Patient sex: F
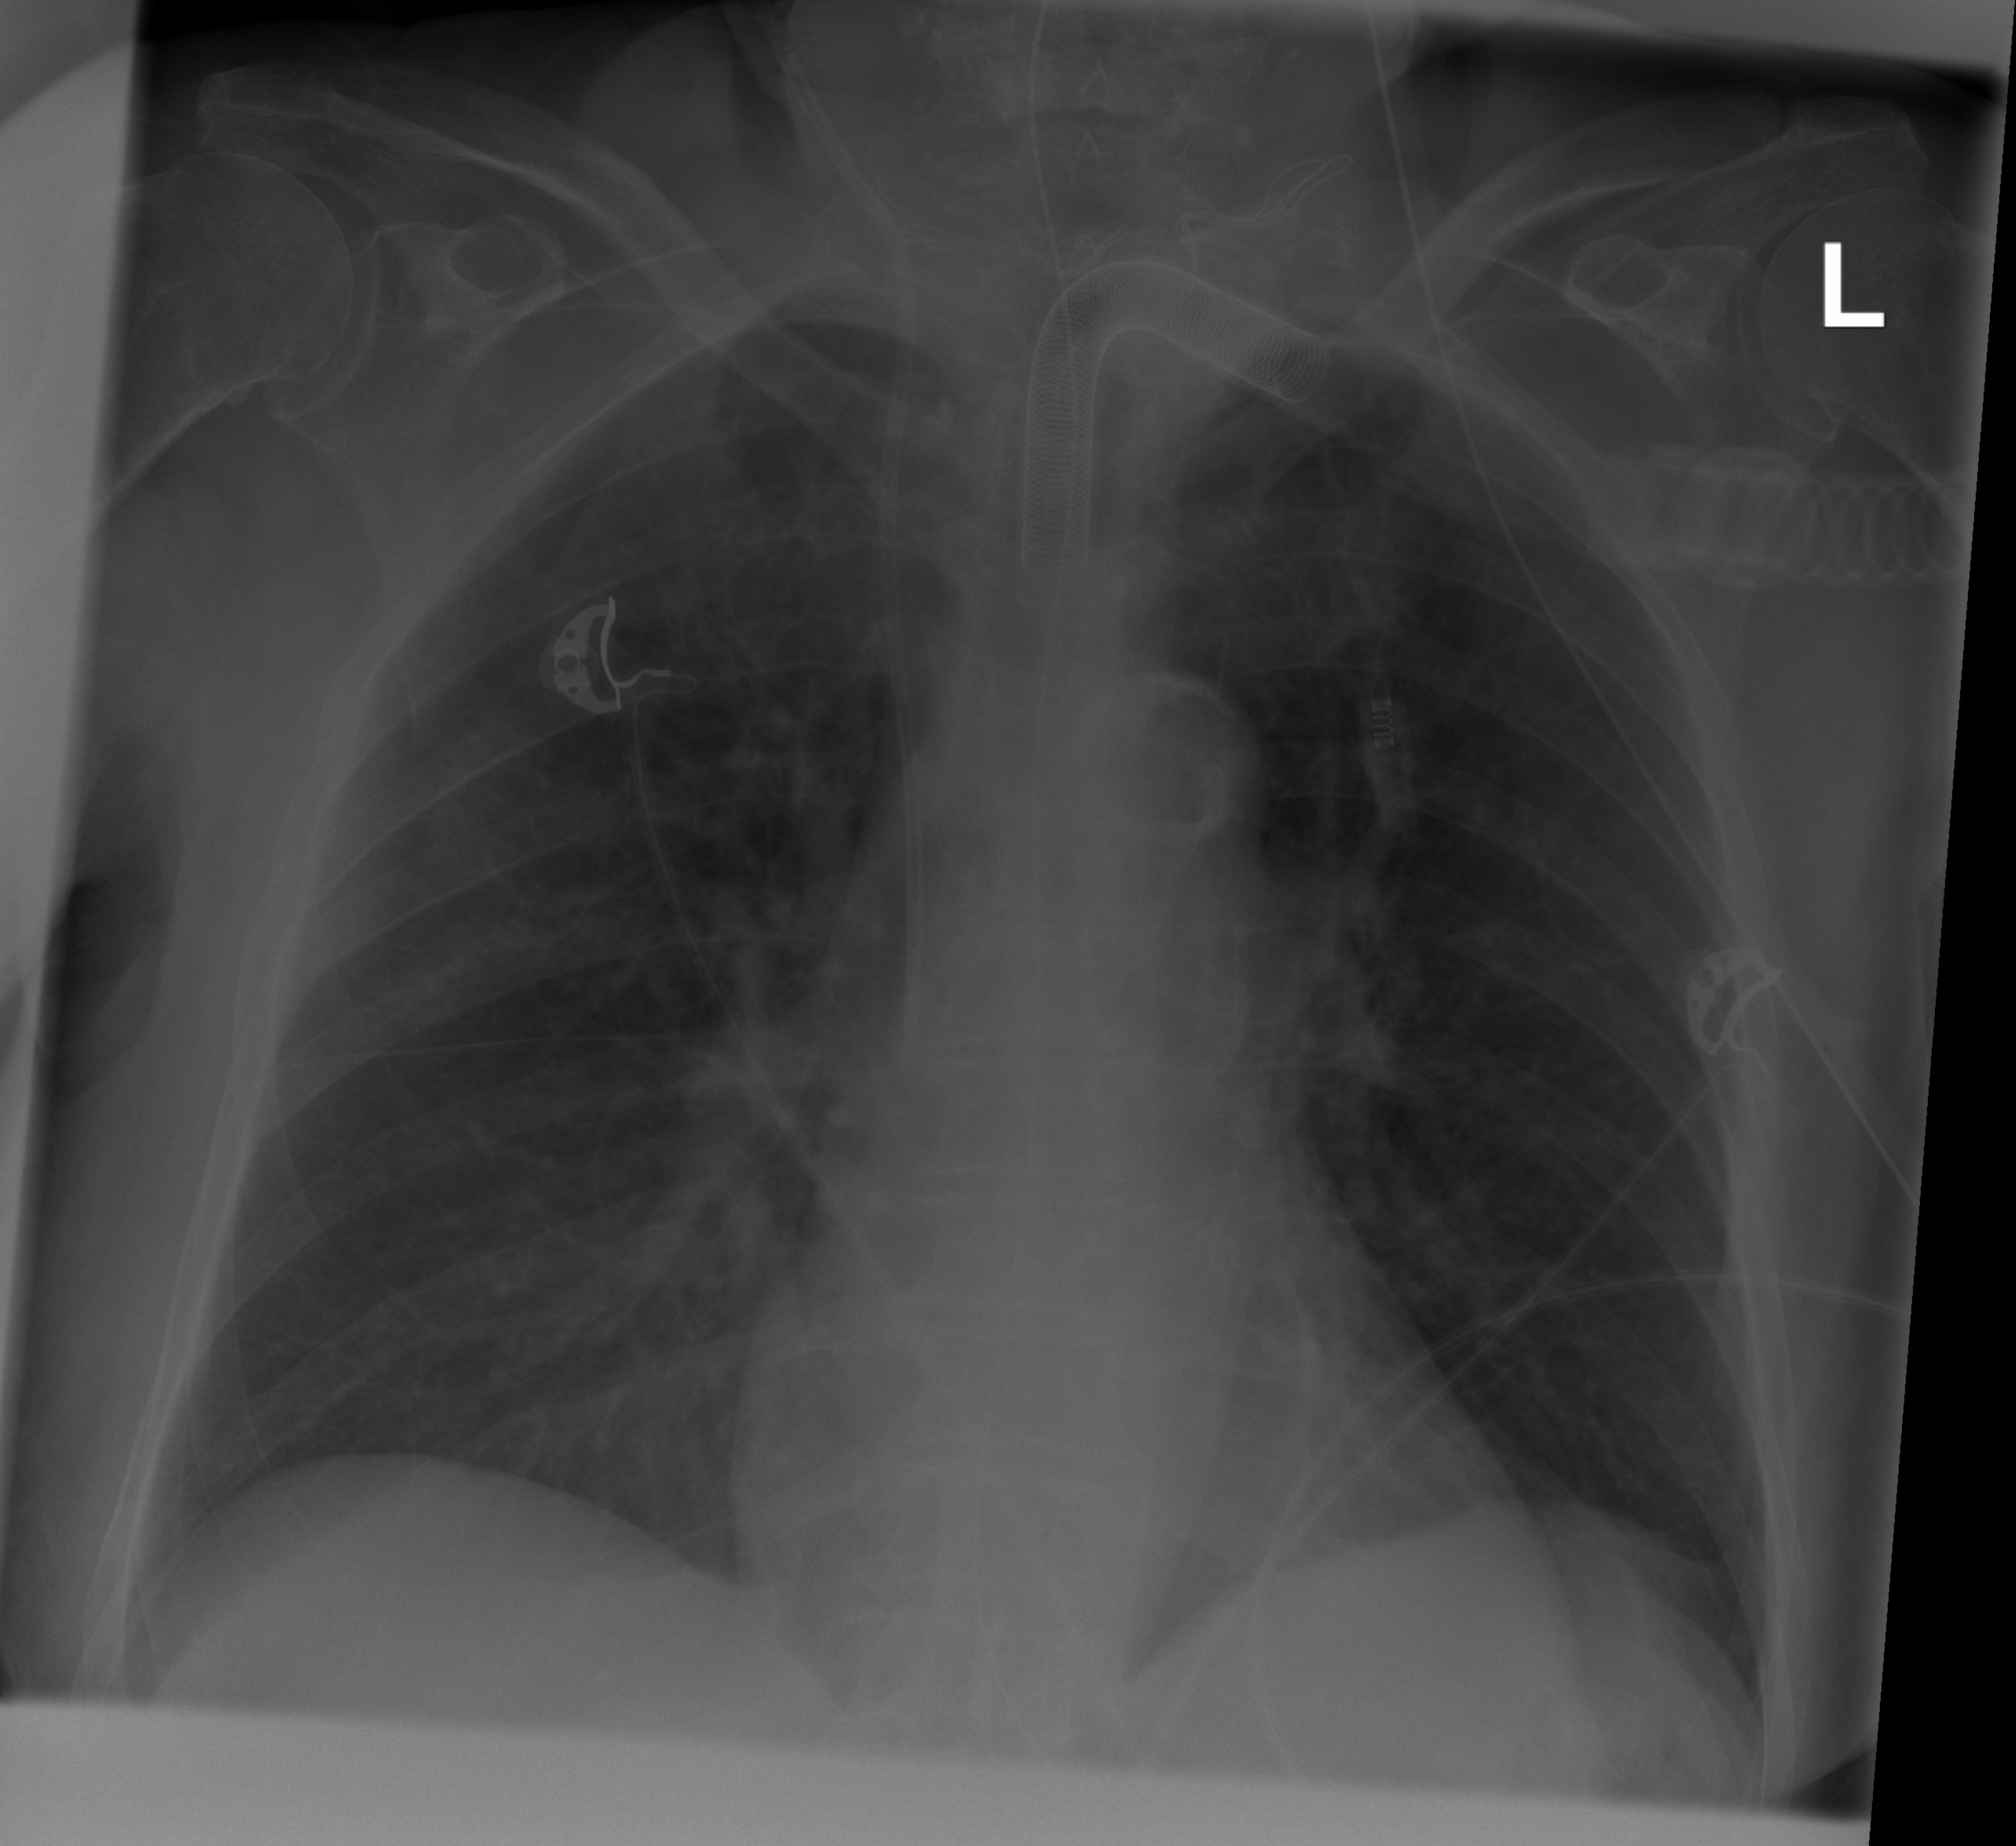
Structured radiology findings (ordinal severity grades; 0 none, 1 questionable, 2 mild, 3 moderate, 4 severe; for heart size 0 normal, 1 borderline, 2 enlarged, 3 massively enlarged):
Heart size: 0
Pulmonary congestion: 0
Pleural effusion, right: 0
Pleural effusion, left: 0
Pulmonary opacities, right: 0
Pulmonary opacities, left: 0
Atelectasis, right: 2
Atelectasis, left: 0